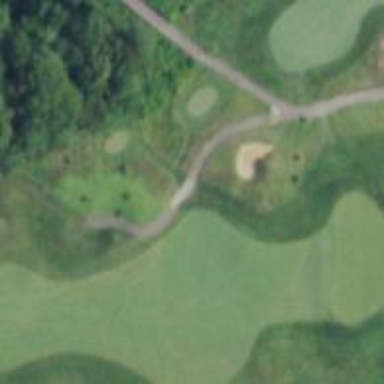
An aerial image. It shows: Pathway for golfing.